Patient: sex M, age 76
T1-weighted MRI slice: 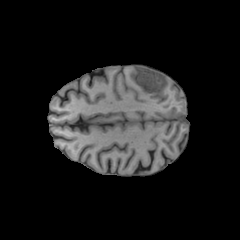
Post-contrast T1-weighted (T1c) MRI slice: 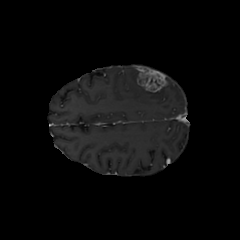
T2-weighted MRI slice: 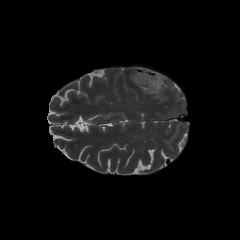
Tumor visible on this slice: yes
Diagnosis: Glioblastoma, IDH-wildtype
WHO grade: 4